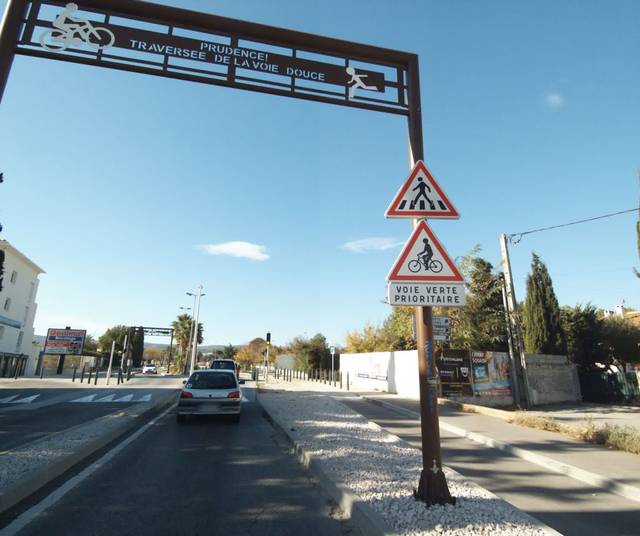
Region: France
Coordinates: 43.192, 5.615